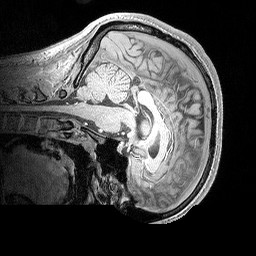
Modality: MP2RAGE
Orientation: sagittal
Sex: male
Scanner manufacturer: siemens
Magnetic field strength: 3 T
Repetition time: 5 s
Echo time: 0.00292 s